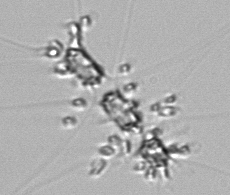
Label: Chaetoceros_didymus_TAG_external_flagellate